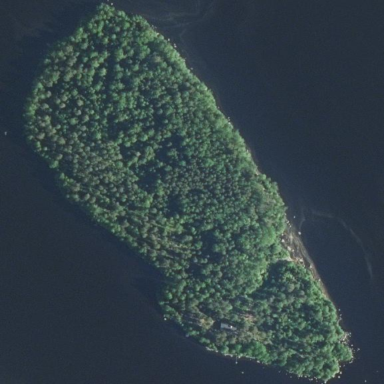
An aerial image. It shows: Islet.